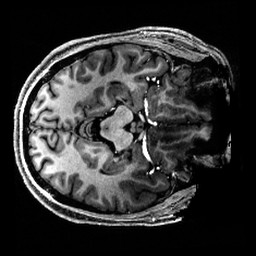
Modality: T1w
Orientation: axial
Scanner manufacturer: siemens
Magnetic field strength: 6.98 T
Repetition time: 5 s
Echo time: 0.00343 s